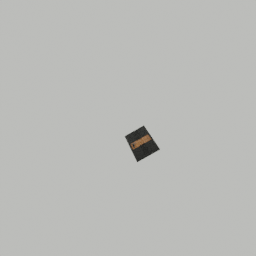
Label: architecture